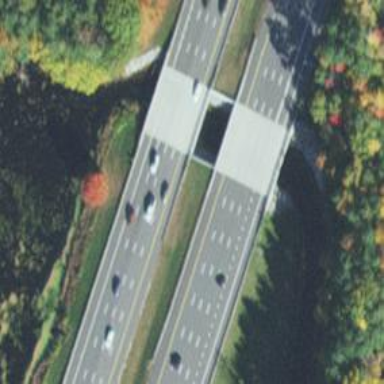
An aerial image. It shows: Motorway bridge with asphalt surface.